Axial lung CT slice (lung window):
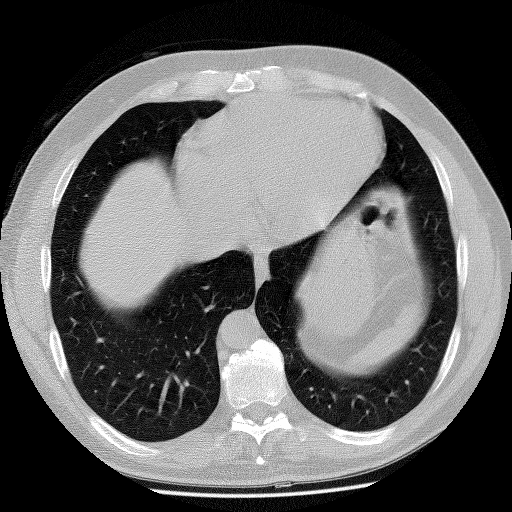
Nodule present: no